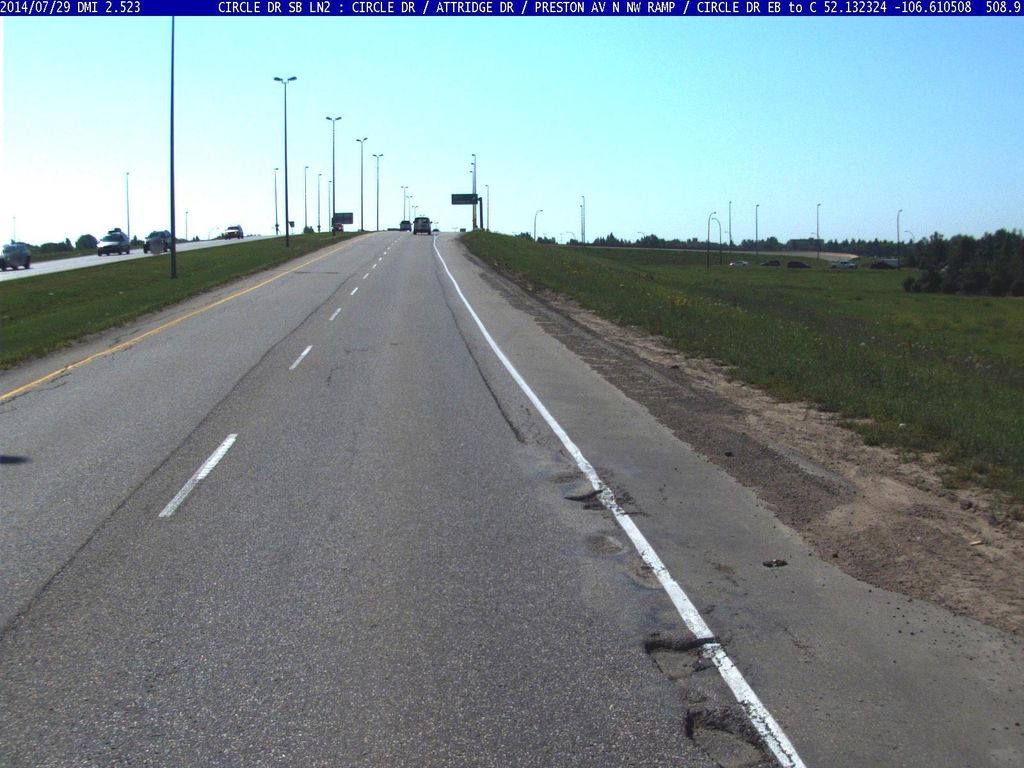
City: saskatoon